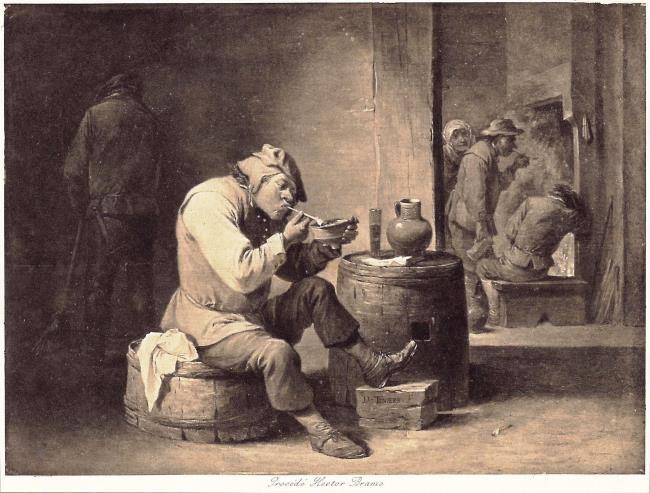
Title: Tavern interior with a peasant smoking in the foreground
Artist: David Teniers (II)
Earliest date: 1625
Latest date: 1690
Genre: painting
Iconography: Tobacco
Keywords: genre, inn interior, peasant, figure from behind, smoking (activity), lighting a pipe, fire pot, pipe, barrel (container), casket, flute glass, ewer (vessel), broom, fireplace